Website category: restaurant
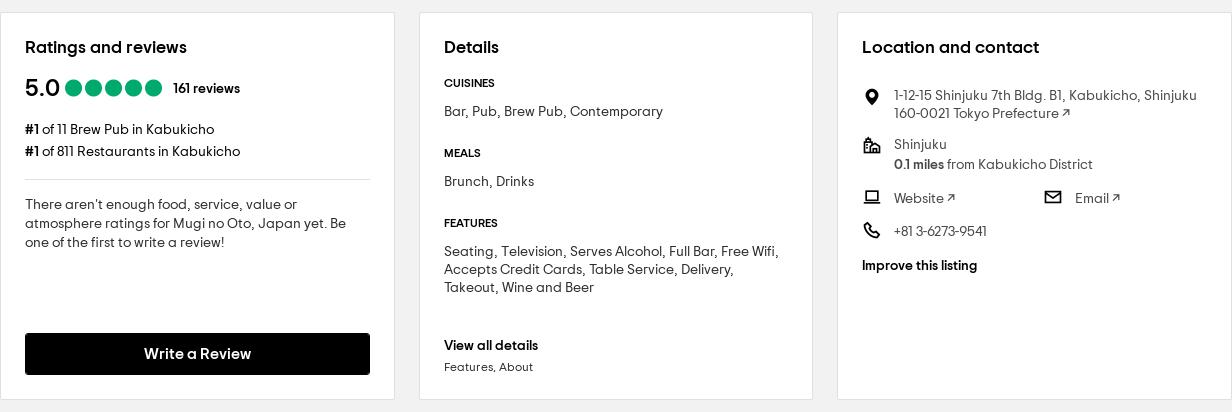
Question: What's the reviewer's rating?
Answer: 5.0

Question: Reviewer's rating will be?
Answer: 5.0

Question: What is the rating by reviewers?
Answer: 5.0

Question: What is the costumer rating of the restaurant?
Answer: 5.0

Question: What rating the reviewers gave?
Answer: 5.0

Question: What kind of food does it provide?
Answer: Bar, Pub, Brew Pub, Contemporary

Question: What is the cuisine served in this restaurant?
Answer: Bar, Pub, Brew Pub, Contemporary

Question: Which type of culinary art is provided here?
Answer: Bar, Pub, Brew Pub, Contemporary

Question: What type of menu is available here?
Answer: Bar, Pub, Brew Pub, Contemporary

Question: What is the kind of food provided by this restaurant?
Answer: Bar, Pub, Brew Pub, Contemporary

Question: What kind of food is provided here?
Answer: Bar, Pub, Brew Pub, Contemporary

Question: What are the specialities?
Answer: Bar, Pub, Brew Pub, Contemporary

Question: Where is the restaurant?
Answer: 1-12-15 Shinjuku 7th Bldg. B1, Kabukicho, Shinjuku 160-0021 Tokyo Prefecture

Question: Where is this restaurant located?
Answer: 1-12-15 Shinjuku 7th Bldg. B1, Kabukicho, Shinjuku 160-0021 Tokyo Prefecture

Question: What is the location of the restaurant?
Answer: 1-12-15 Shinjuku 7th Bldg. B1, Kabukicho, Shinjuku 160-0021 Tokyo Prefecture

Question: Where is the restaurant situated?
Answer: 1-12-15 Shinjuku 7th Bldg. B1, Kabukicho, Shinjuku 160-0021 Tokyo Prefecture

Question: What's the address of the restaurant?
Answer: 1-12-15 Shinjuku 7th Bldg. B1, Kabukicho, Shinjuku 160-0021 Tokyo Prefecture

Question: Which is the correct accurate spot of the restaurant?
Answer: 1-12-15 Shinjuku 7th Bldg. B1, Kabukicho, Shinjuku 160-0021 Tokyo Prefecture

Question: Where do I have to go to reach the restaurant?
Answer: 1-12-15 Shinjuku 7th Bldg. B1, Kabukicho, Shinjuku 160-0021 Tokyo Prefecture

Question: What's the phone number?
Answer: +81 3-6273-9541

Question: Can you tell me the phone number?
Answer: +81 3-6273-9541

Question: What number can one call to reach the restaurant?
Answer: +81 3-6273-9541

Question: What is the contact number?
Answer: +81 3-6273-9541

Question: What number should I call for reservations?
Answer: +81 3-6273-9541

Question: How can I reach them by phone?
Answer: +81 3-6273-9541